Field crop: maize
Growth stage: 1
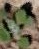
Species: chenopodium